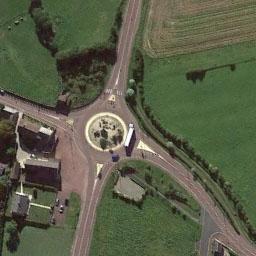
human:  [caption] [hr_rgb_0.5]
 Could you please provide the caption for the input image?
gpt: The roundabout with four exits and entrances is in the lawn and some buildings are next to the roundabout .

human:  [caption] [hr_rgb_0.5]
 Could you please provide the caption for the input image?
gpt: Several buildings of different shapes are beside the roundabout .

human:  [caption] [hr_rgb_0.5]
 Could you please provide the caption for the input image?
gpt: The roundabout is on the grass next to trees and buildings .

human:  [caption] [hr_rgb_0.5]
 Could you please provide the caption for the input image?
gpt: There are several buildings and some trees and a large lawn around the four-road roundabout .

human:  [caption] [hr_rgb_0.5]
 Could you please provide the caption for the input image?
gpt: There are green meadows around the roundabout .